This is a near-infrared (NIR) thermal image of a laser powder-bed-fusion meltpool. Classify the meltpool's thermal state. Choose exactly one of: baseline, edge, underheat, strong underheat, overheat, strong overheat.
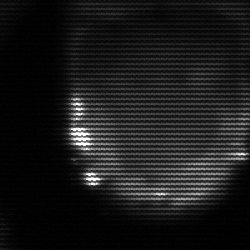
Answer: edge